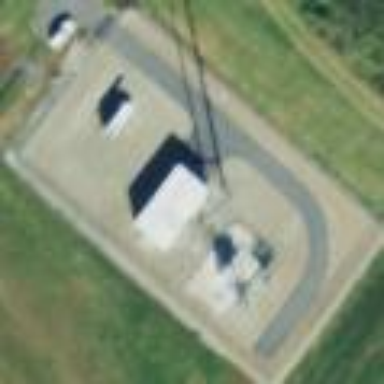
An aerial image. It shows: Substation surrounded by fence.